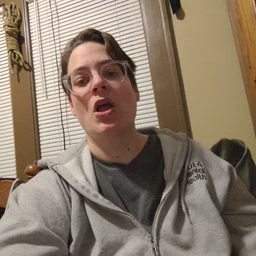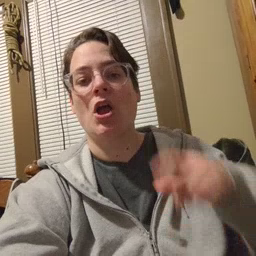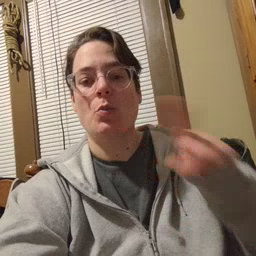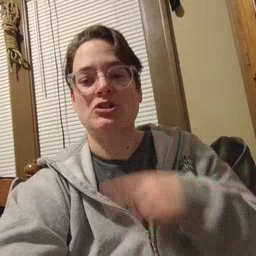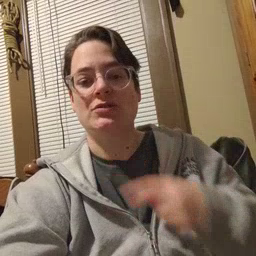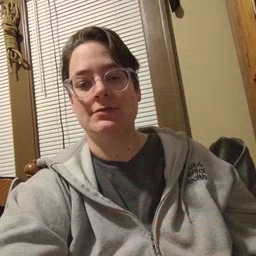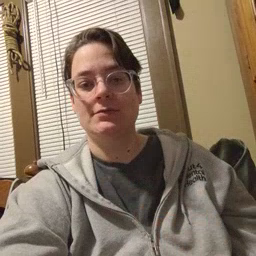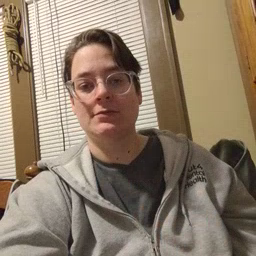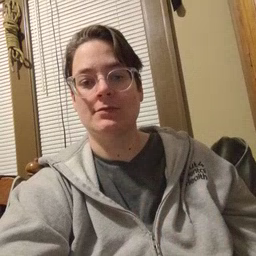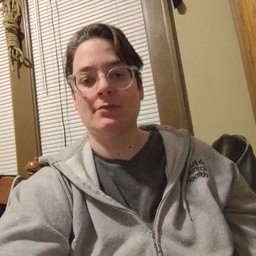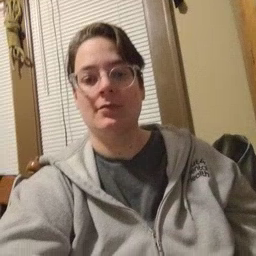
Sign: garbage